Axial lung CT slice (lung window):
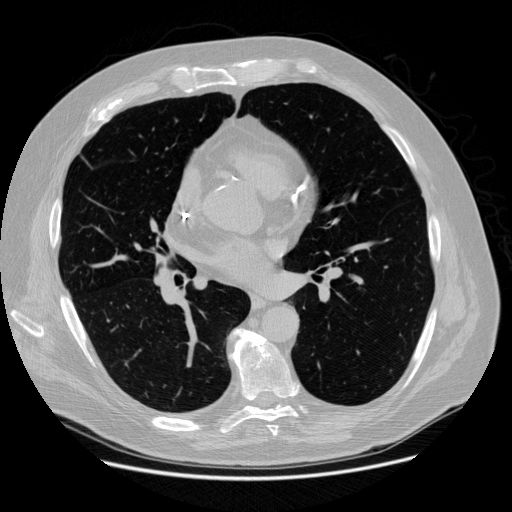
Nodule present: no